Question: # Context
I want to display Twitter and Facebook buttons on my new site.
But I get an issue with alignment.

# Code
<URL>
'''
<span id="social">
<a href="https://twitter.com/share" class="twitter-share-button" data-via="guillaumgregoir">Tweet</a>
<div class="fb-like" data-href="http://csstooltip.com" data-send="false" data-layout="button_count" data-width="450" data-show-faces="false"></div>
</span>
'''
<URL>
'''
#social {
display: inline-block;
margin-left: 24px;
}
div.fb-like {
display: inline-block !important;
margin-left: 100px;
margin-top: -20px;
}
'''
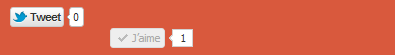
Answer: remove margin top from your css - but you could use floats like below:
'''
<div>
<div style='float:left;'>
--put a button here
</div>
<div style='float:left;'>
--put a button here
</div>
<div style='clear:both;'>
</div>
</div>
'''